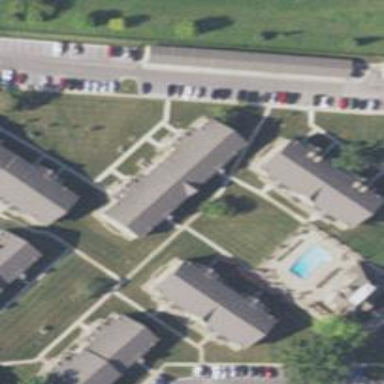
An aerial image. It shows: Image showing building with apartments.